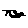
Label: car